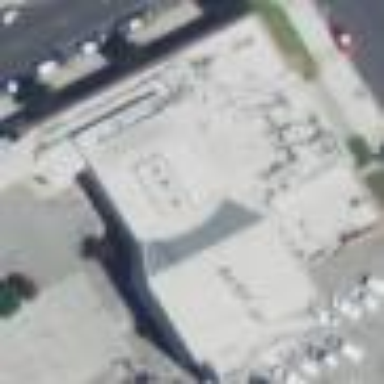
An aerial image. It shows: Commercial building.